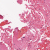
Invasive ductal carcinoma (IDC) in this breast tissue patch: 0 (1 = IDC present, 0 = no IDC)